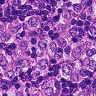
Metastatic tissue present: yes